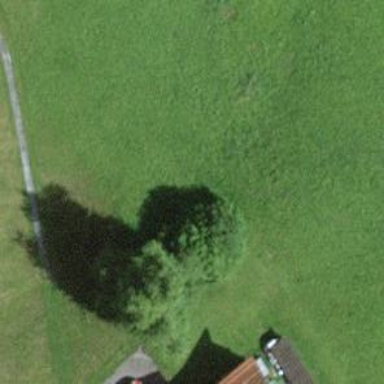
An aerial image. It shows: Single tag "natural: tree."